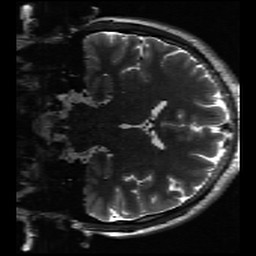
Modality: inplaneT2
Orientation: coronal